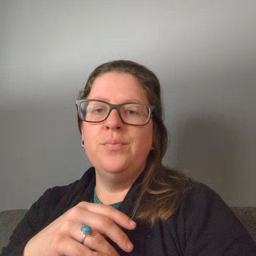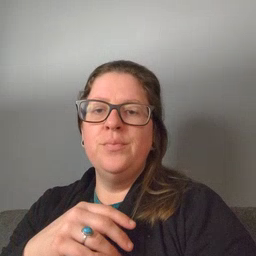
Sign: water